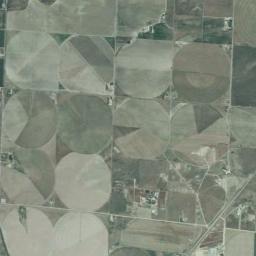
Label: circular_farmland